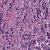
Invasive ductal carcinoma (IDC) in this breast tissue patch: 1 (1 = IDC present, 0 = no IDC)